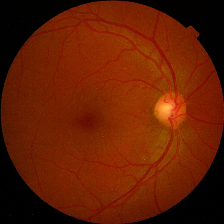
Diabetic retinopathy grade: No DR